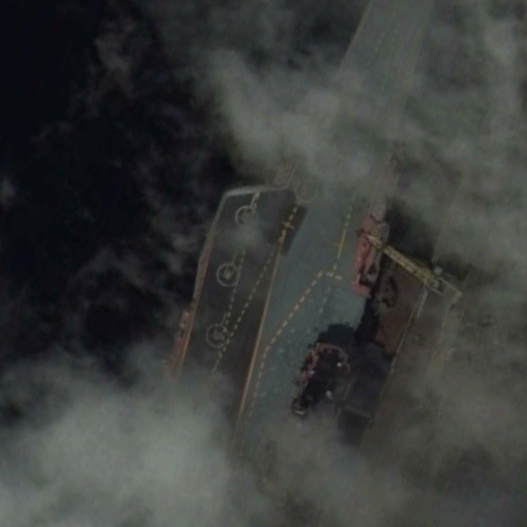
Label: aircraft_carrier